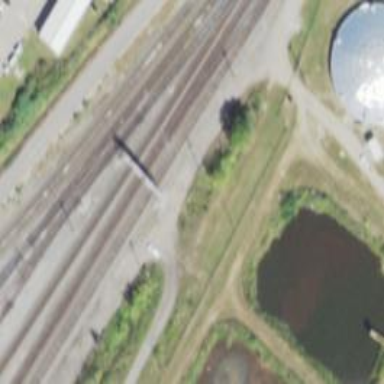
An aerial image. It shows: Railroad crossover.